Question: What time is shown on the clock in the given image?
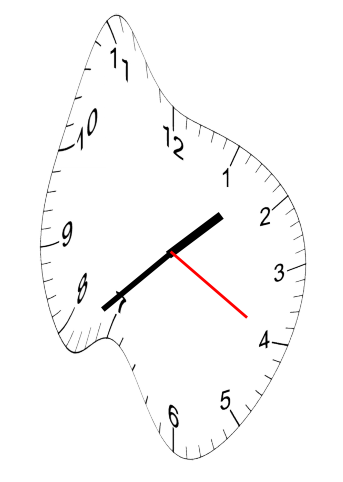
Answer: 01:38:20